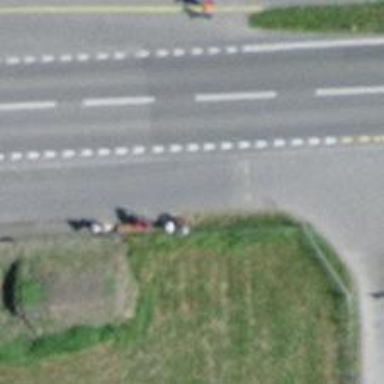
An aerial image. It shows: Bus stop along the road.